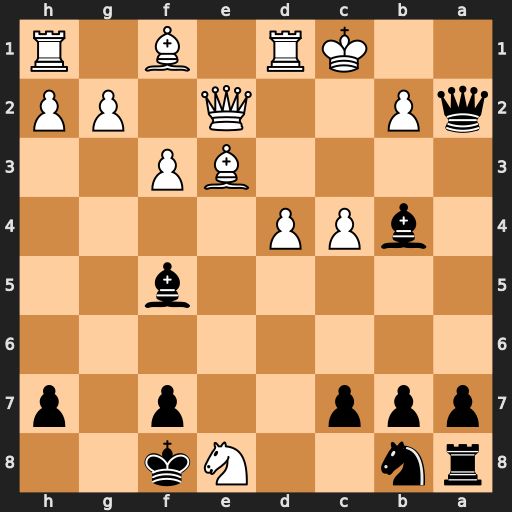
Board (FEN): rn2Nk2/ppp2p1p/8/5b2/1bPP4/4BP2/qP2Q1PP/2KR1B1R
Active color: b
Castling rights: -
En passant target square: -
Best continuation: Qa1#